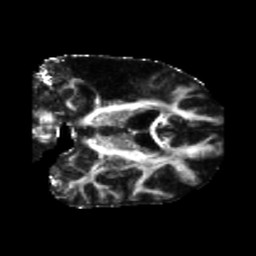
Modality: FA
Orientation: coronal
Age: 58
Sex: male
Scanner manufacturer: siemens
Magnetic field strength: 3 T
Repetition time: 5.25 s
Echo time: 0.08 s